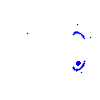
Particle: kaon